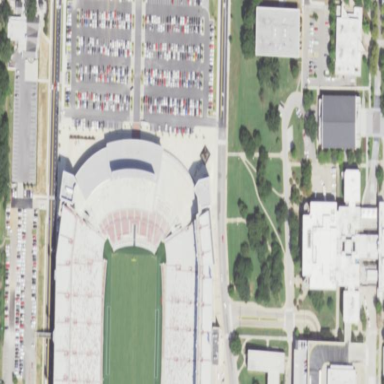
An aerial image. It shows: Stadium.